Field crop: tomato
Growth stage: 1
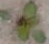
Species: solanum